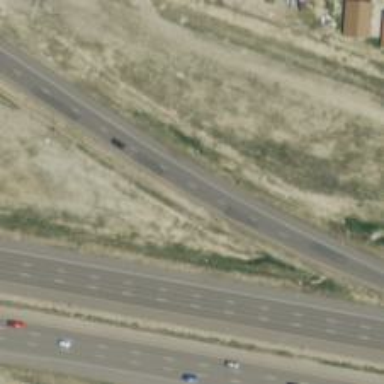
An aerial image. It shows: Expressway with asphalt surface. It is trunk highway with grade1 tracktype.